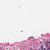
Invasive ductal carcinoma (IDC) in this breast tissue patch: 1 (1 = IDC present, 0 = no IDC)